Question: this is the heatmap of the question. Each task can only be assigned to one person, and each person can only be assigned one task. How to allocate to maximize total profit? (all profits are multiples of ten), and output the maximum profit.
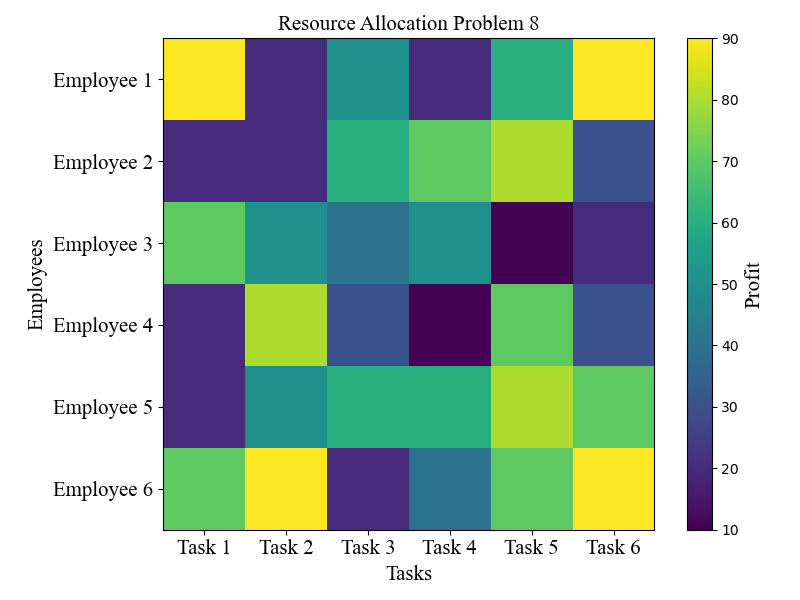
Answer: 450